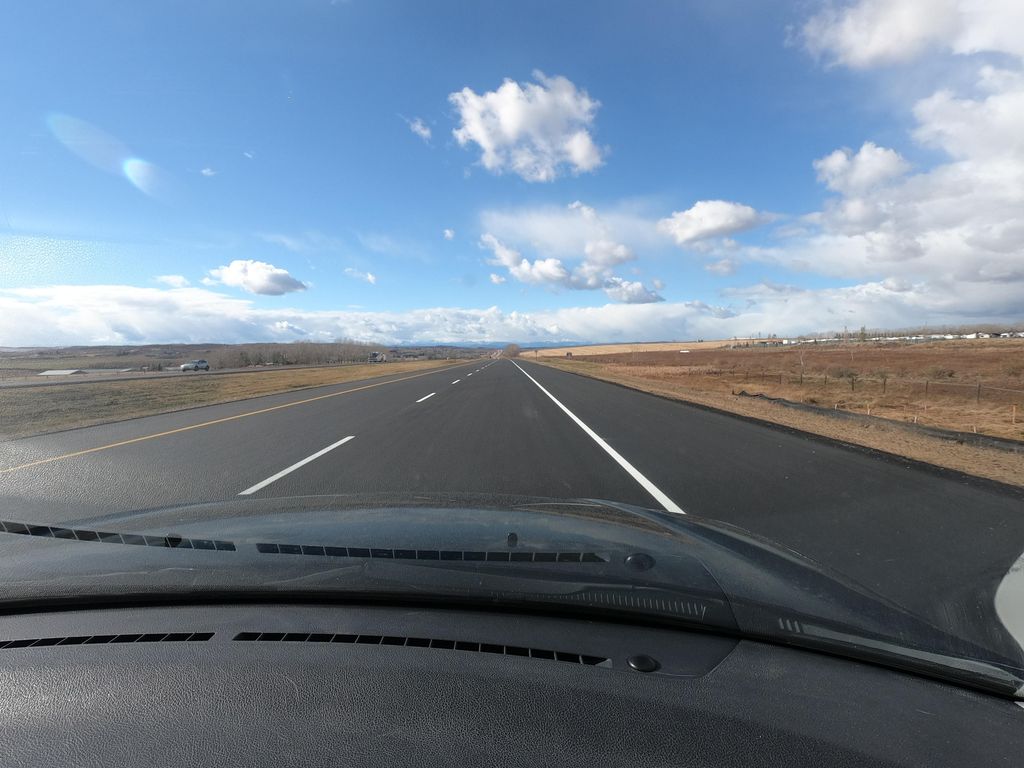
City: calgary